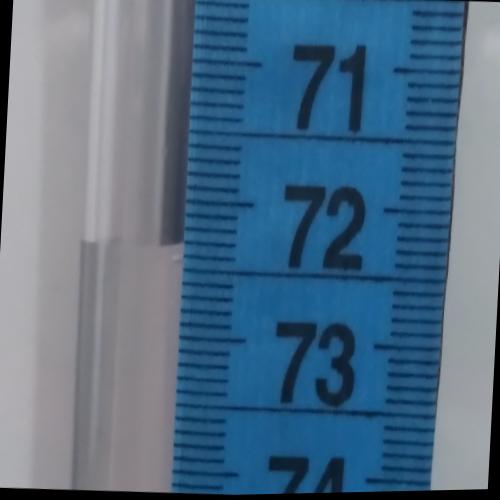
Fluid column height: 72.3 cm